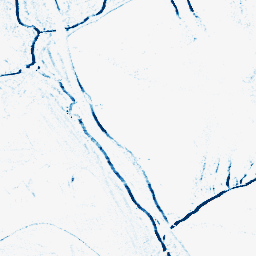
Category: morphological
Decomposition family: morphological_rect
Decomposition parameters: operation: closing
width: 5
height: 3
Upsampling method: bicubic
Upsampling parameters: scale: 2
Upsampling scale: 2